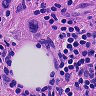
Metastatic tissue present: yes